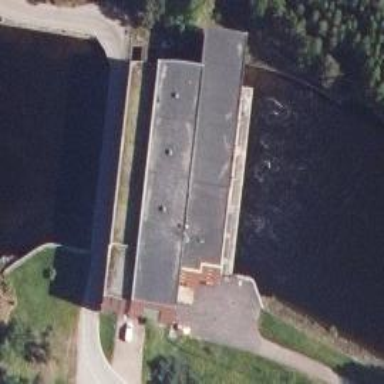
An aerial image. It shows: Hydro power generator.